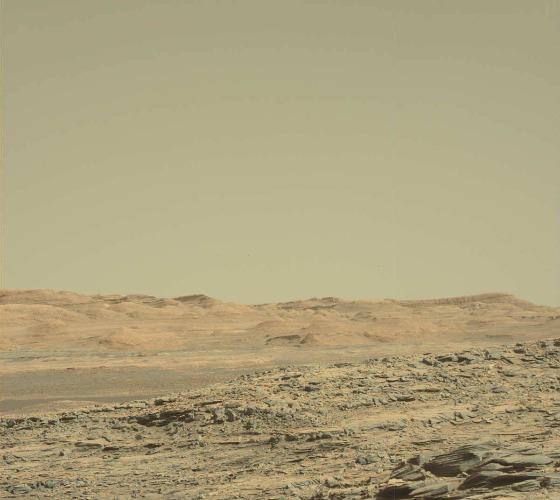
Terrain classes present: Bedrock, Gravel / Sand / Soil, Sky / Distant Mountains